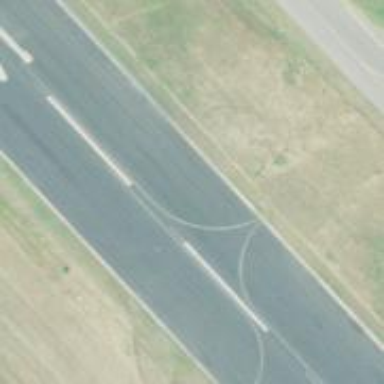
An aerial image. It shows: Image of taxiway at airport.